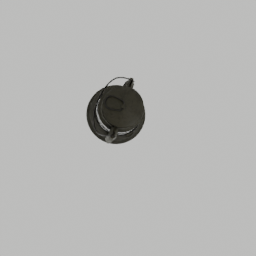
Label: lighting